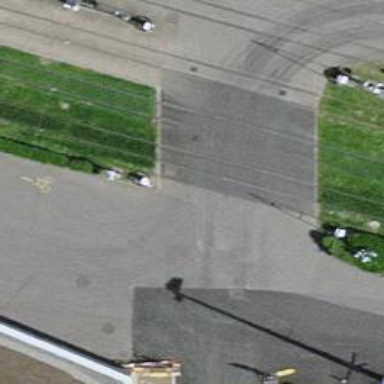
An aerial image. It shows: Asphalt service road.